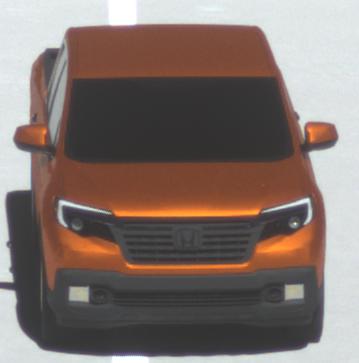
Make: Honda
Model: Ridgeline
Detailed model: Gen. 2
Model produced from: 2016
Model produced until: 2020
Doors: 4
Color: orange
Road condition: dry road
Daytime: midday
Contrast: high contrast